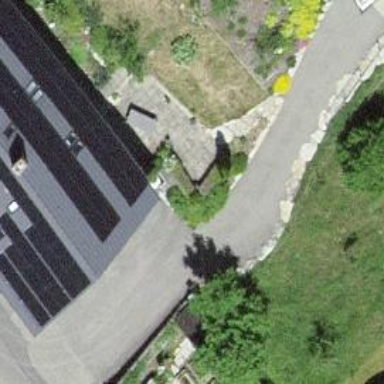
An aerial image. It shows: Driveway.